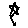
Label: star